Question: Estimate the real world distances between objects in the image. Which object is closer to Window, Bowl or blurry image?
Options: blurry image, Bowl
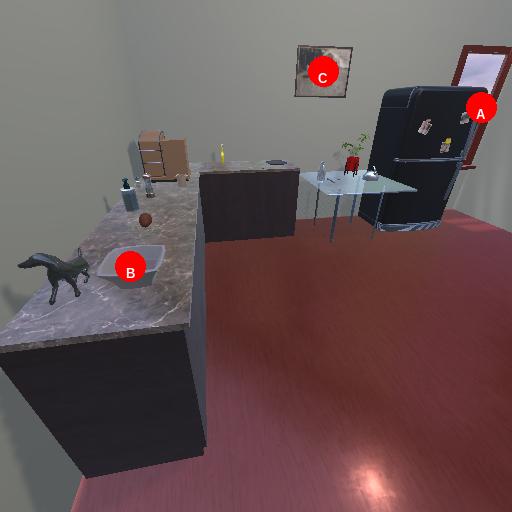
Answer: blurry image